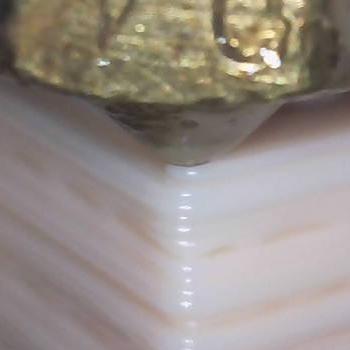
Flow rate: 141%